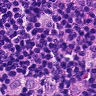
Metastatic tissue present: yes